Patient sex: F
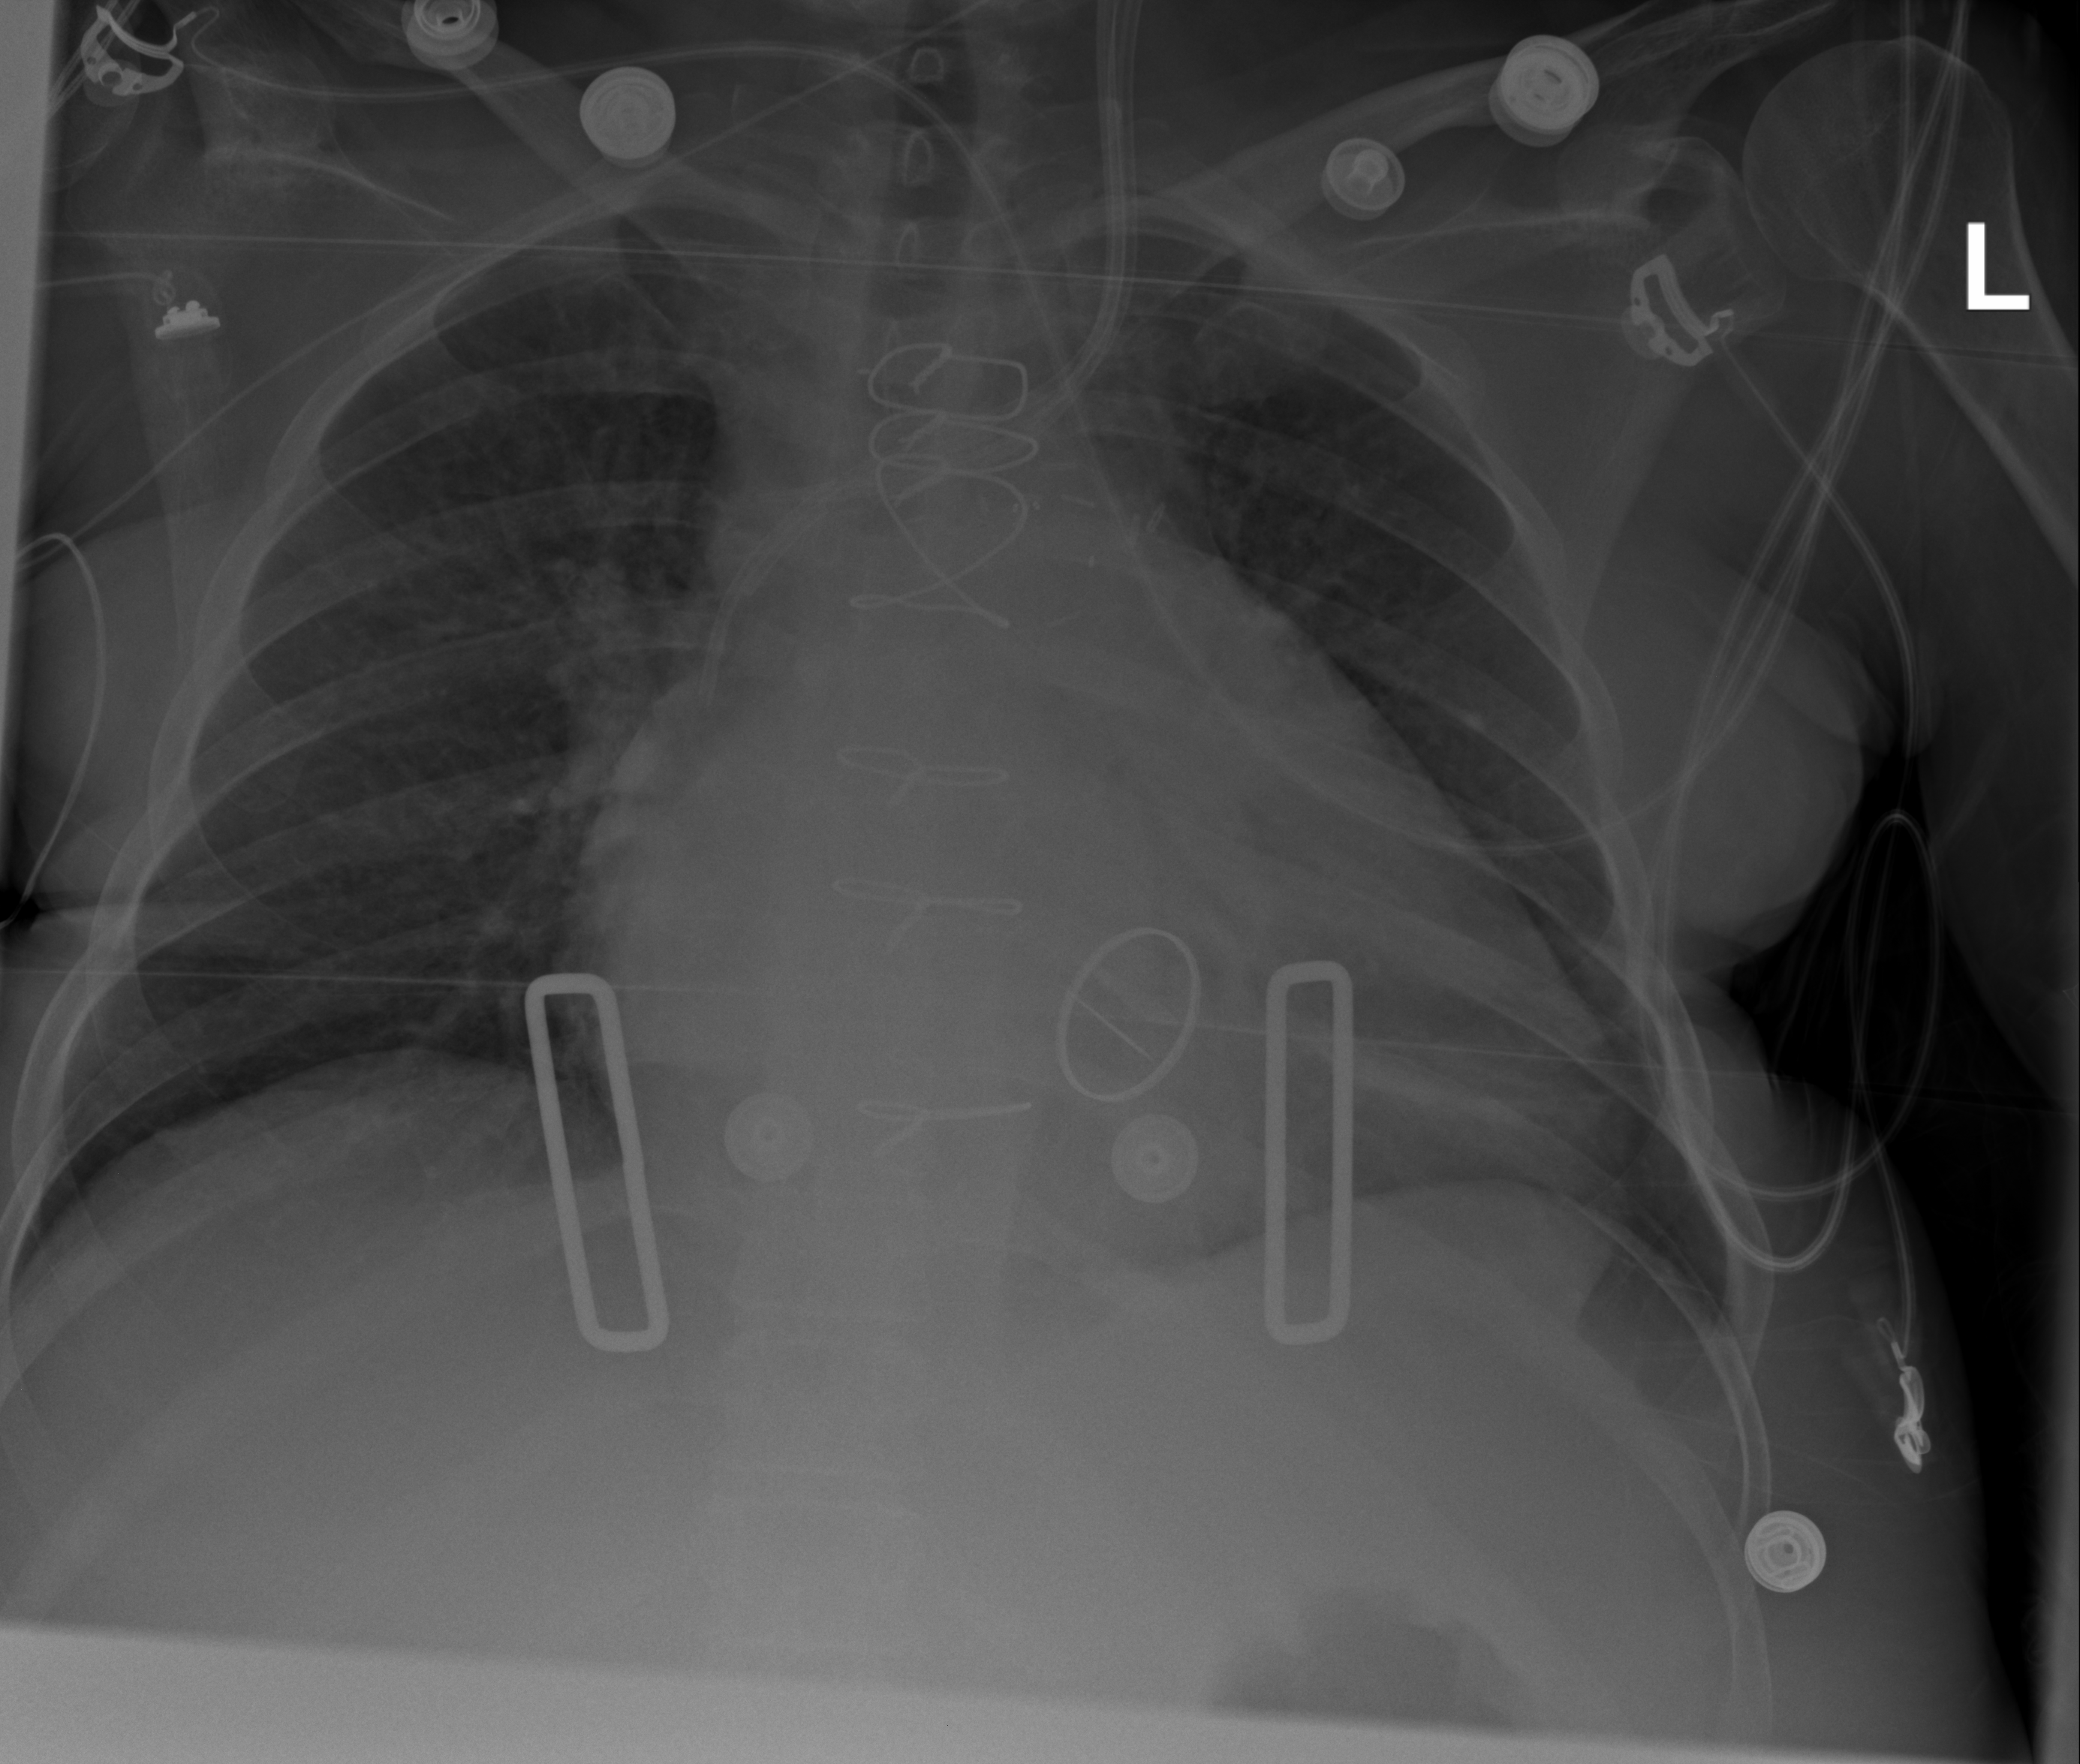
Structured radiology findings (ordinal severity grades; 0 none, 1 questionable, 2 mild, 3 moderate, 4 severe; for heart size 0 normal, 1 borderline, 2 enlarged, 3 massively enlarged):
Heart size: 2
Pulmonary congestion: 1
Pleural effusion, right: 0
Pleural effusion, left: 0
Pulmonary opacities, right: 0
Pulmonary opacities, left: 0
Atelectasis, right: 1
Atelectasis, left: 2